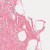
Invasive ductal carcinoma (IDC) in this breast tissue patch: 0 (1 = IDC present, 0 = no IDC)